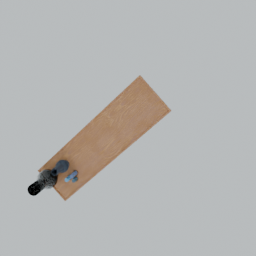
Label: furniture